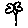
Label: flower